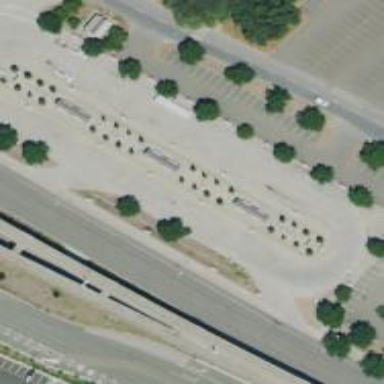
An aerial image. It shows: Busway road.